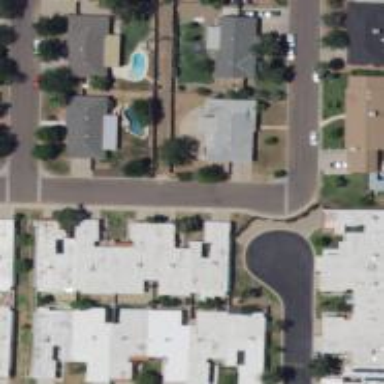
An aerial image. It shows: Alleyway designated as service road.